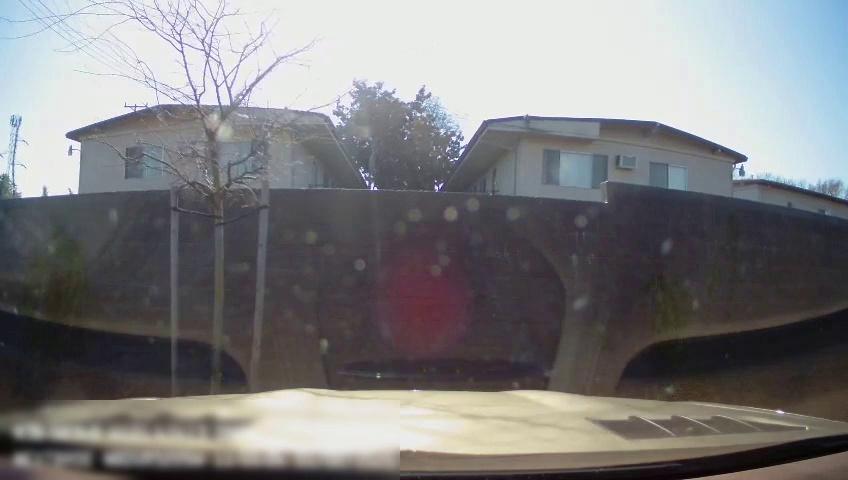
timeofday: Day
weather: Sunny